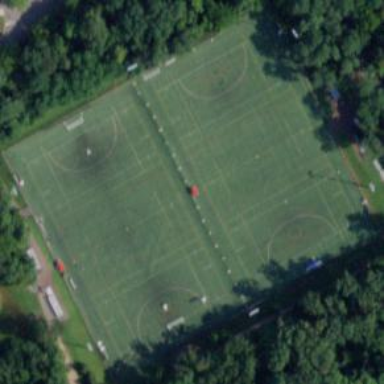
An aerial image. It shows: Soccer pitch for outdoor sports and leisure activities.